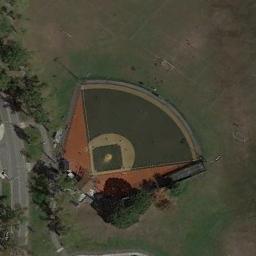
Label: baseball_diamond